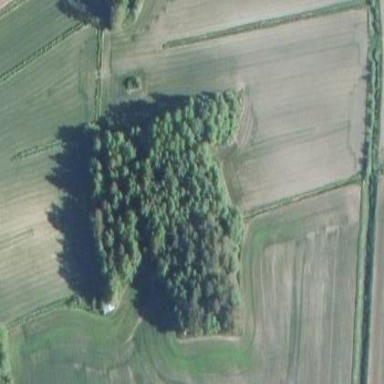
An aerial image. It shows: Forest area dominated by needle-leaved trees.